Question: I am developing an application in which I have to show the selected time in my clock image.
Description:-
What I exactly want to say it I am having a image of circle. Now according to the selected time I want that portion to be filled in some other color on my circle image.
Please help me in doing this.
I am stuck here.
I have attached the image that will describe more what I exactly want to do.
I also tried it with doing it with pie-chart but area showing not giving proper time.
Please please help me.

In this image it shows time 1:am to 6:am
Any help would be highly appreciated.
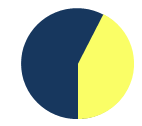
Answer: For what you want above (not using coreplot). Place this code in the relevant drawRect/drawInContext method.
Not at mac so not 100% sure it will compile. Should be close. Also might be out by 90
'''
#include <math.h>
CGFloat radius = 100;
//CGFloat pi = 3.<PHONE>; //comes for free in math.h
//draw underlying circle;
UIBezierPath *basecircle = [UIBezierPath bezierPathWithOvalInRect:CGRectMake(0,0,radius*2,radius*2)];
[[UIColor blackColor] set];
[basecircle fill];
CGFloat starttime = pi/6; //1 pm = 1/6 rad
GFloat endtime = pi; //6 pm = 1 rad
//draw arc
CGPoint center = CGPointMake(radius,radius);
UIBezier *arc = [UIBezierPath bezierPath]; //empty path
[arc moveToPoint:center];
CGPoint next;
next.x = radius + radius * sin(starttime);
next.y = radius + radius * cos(starttime);
[arc moveToPoint:next]; //go one end of arc
[arc addArcWithCenter:center radius:radius startAngle:starttime endAngle:endtime clockwise:YES]; //add the arc
[arc moveToPoint:center]; //back to center
[[UIColor yellowColor] set];
[arc fill];
'''